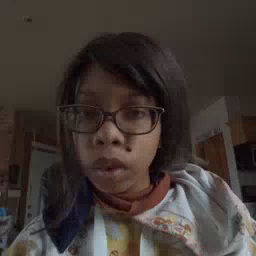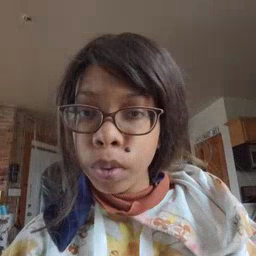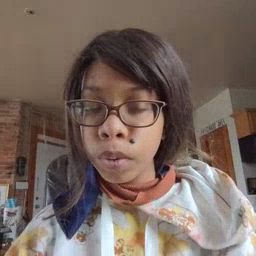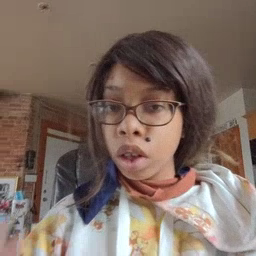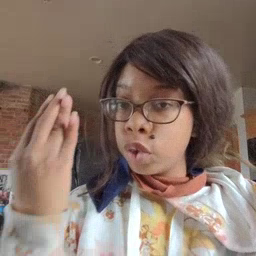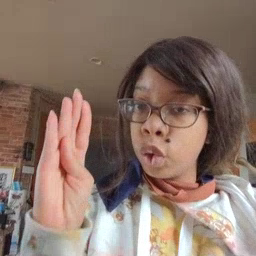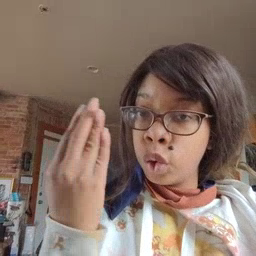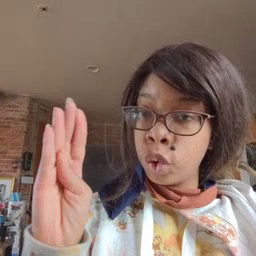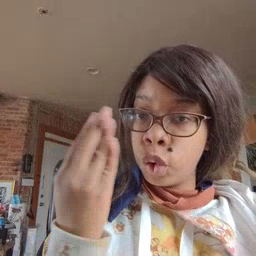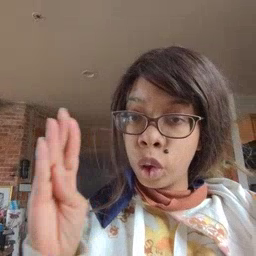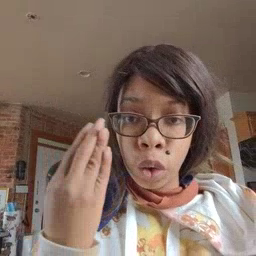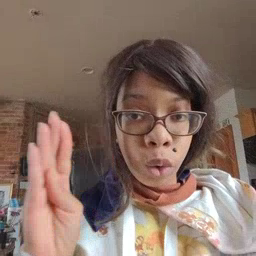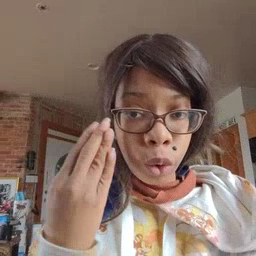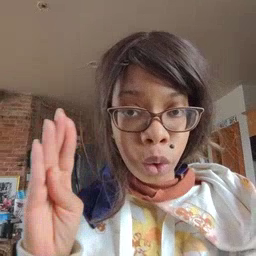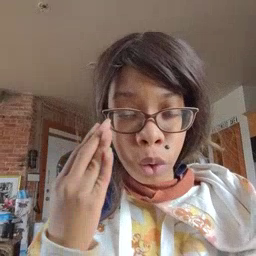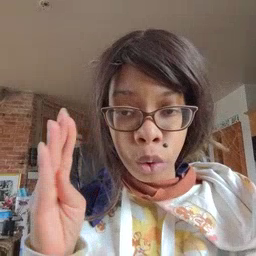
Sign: blue